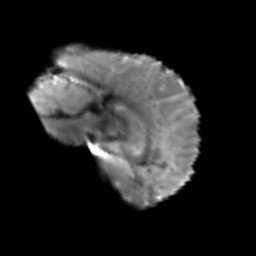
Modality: T2w
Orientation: sagittal
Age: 54
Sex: male
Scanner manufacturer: siemens
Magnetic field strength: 3 T
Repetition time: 5.6 s
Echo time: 0.082 s